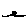
Label: moon